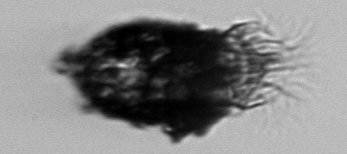
Label: Stenosemella_pacifica